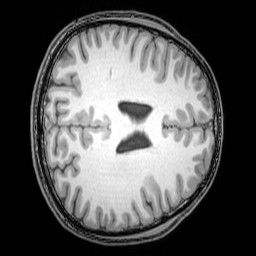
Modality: T1w
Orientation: axial
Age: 25
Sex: male
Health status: healthy
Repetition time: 0.081 s
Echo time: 0.037 s